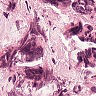
Metastatic tissue present: yes